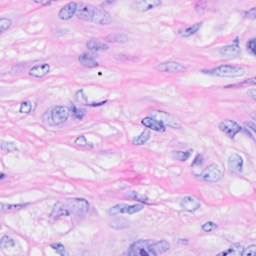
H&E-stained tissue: Breast